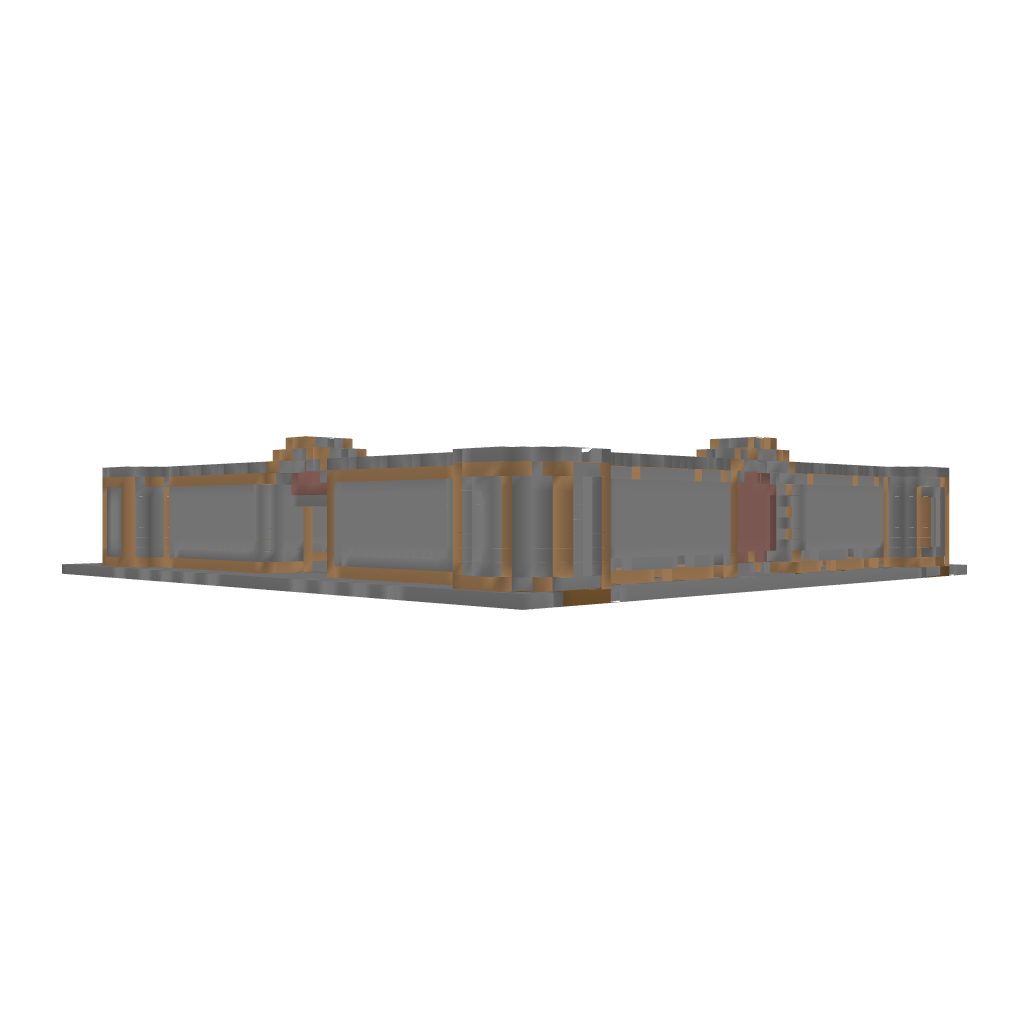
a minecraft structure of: castle walls bad low quality